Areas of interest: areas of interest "Medical"
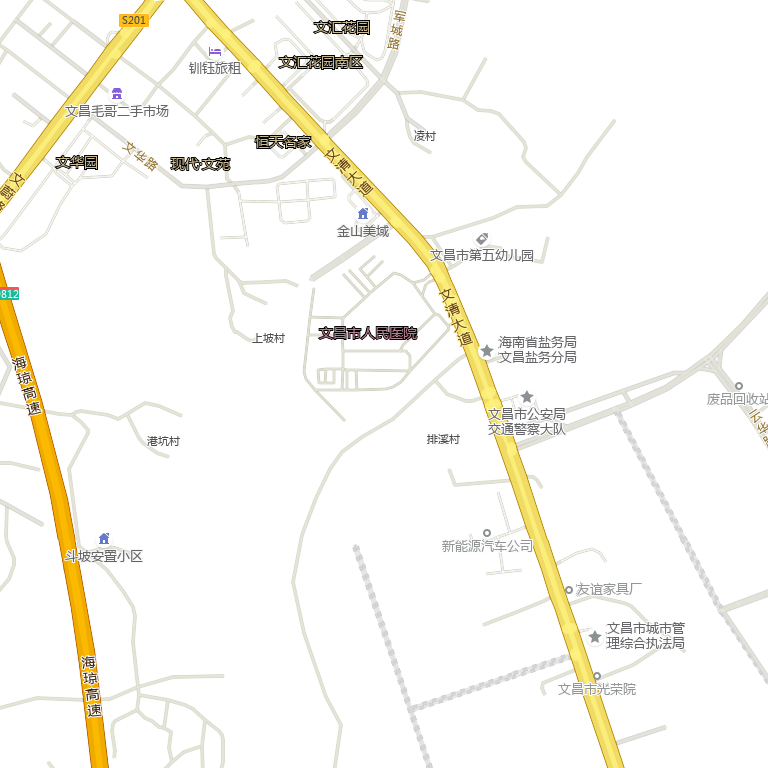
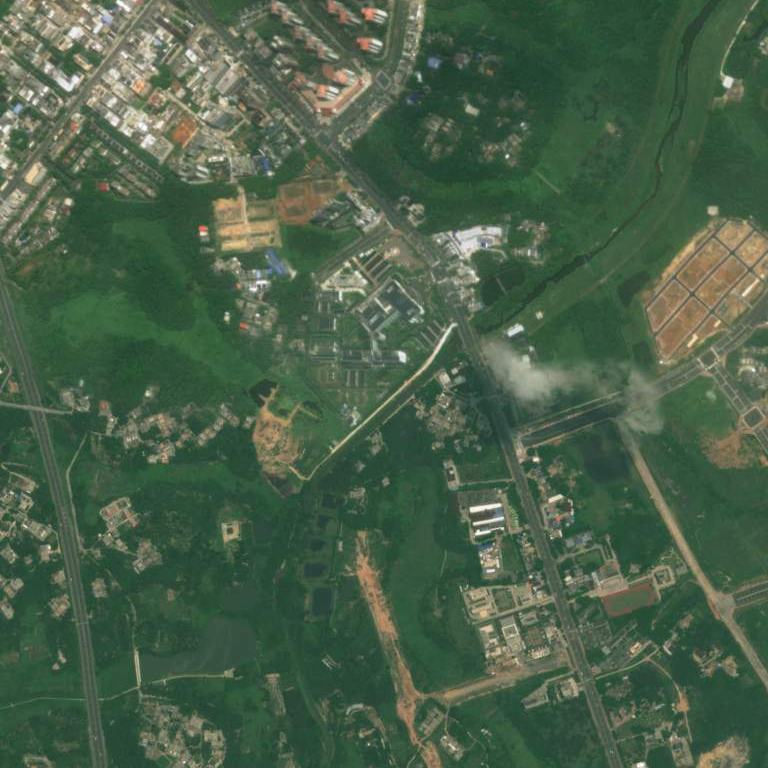